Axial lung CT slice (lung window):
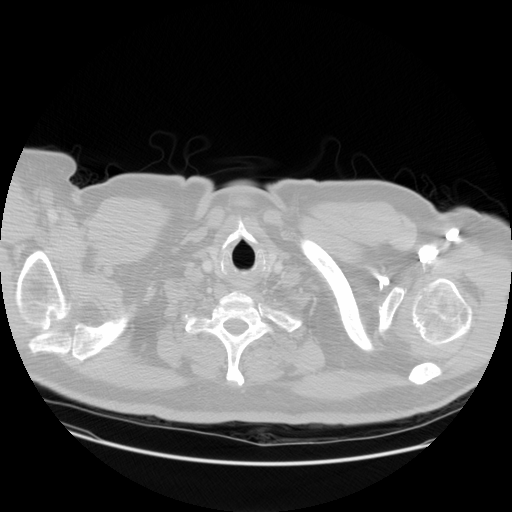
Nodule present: no